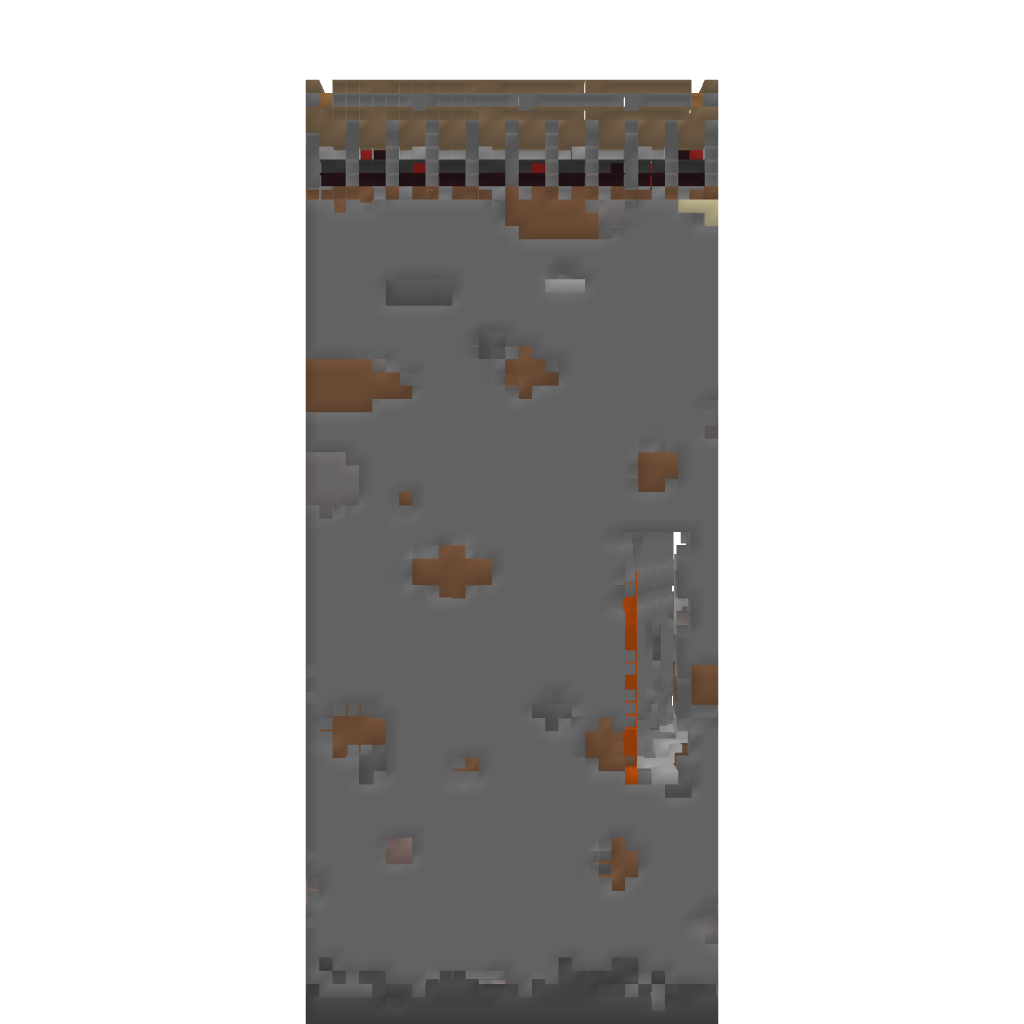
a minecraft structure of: Another Shop